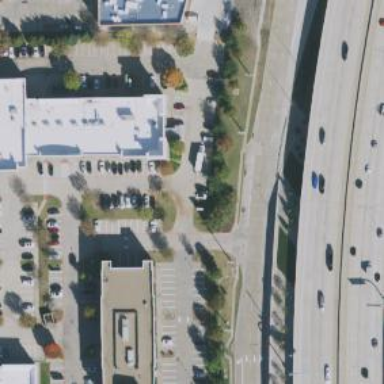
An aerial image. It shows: Healthcare clinic.